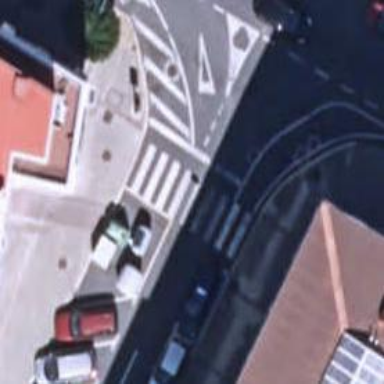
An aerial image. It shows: Uncontrolled crossing on the road.